【题型】填空题　【知识点】平面几何　【难度】easy
如图，黄金矩形 $ABCD$ 中
$\frac{AB}{AD} = \frac{\sqrt{5}-1}{2}$  ,
以宽 $AB$ 为边在其内部作正方形 $ABFE$，得到四边形 $CDEF$ 是黄金矩形，依此作法，四边形 $DEGH$，四边形 $KEGL$ 也是黄金矩形。依次以点 $E, G, L$ 为圆心作 $\overset{\frown}{AF}$、$\overset{\frown}{FH}$、$\overset{\frown}{HK}$，曲线 $AFHK$ 叫做"黄金螺线"。若 $AD = 2$，则"黄金螺线" $AFHK$ 的长为 \_\_\_\_\_\_。（结果用 $\pi$ 表示）

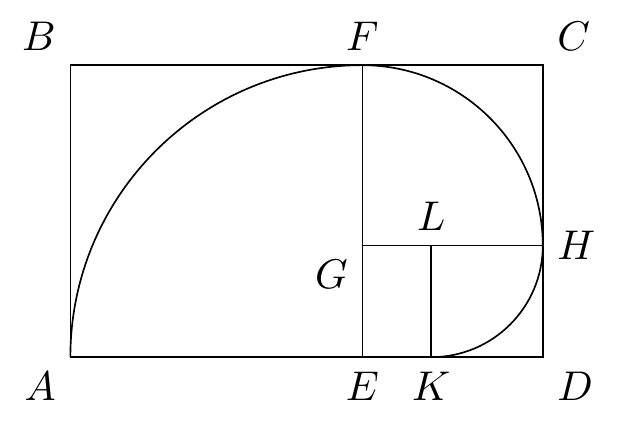
【解答】
解：黄金矩形 $ABCD$ 中 $\frac{AB}{AD} = \frac{\sqrt{5}-1}{2}$，且 $AD = 2$，

$\therefore AB = \sqrt{5} - 1$,

四边形 $ABFE$ 是正方形，

$\therefore AE = EF = BF = AB = \sqrt{5} - 1$,

$\therefore FC = ED = 2 - (\sqrt{5} - 1) = 3 - \sqrt{5}$,

四边形 $FGHC$ 是正方形，

$\therefore GF = GH = HC = FC = 3 - \sqrt{5}$,

$\because CD = AB = \sqrt{5} - 1$,

$\therefore HD = CD - CH = (\sqrt{5} - 1) - (3 - \sqrt{5}) = 2\sqrt{5} - 4$,

四边形 $LKDH$ 是正方形，

$\therefore LH = HD = 2\sqrt{5} - 4$,

黄金螺线 $AFHK$ 的长为：

$\frac{90\pi \cdot AE}{180} + \frac{90\pi \cdot GH}{180} + \frac{90\pi \cdot LH}{180}$

$= \frac{1}{2}\pi(AE + GH + LH)$

$= \frac{1}{2}\pi(AE + ED + LH)$

$= \frac{1}{2}\pi(AD + LH)$

$= \frac{1}{2}\pi(2 + 2\sqrt{5} - 4)$

$= (\sqrt{5} - 1)\pi$。

故答案为：$(\sqrt{5} - 1)\pi$。